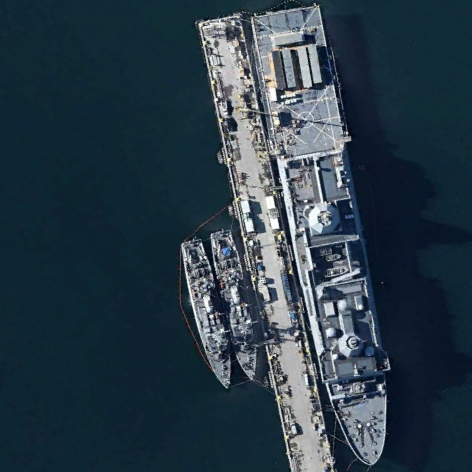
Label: combat